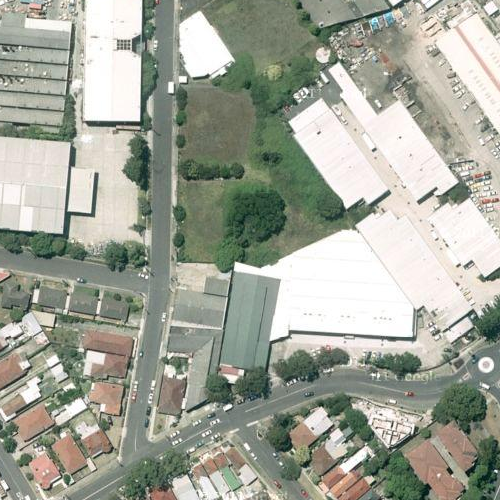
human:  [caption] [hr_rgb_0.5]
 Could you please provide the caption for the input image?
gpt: Some roads with plants on the roadside pass through the industrial area .

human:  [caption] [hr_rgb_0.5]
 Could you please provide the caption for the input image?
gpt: An industrial area with some white buildings densely arranged while a lawn beside .

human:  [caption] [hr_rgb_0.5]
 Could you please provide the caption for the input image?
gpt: There are some road with green plants on the roadside pass through the industrial area .

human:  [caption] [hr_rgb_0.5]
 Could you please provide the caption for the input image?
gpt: An industrial area with some white buildings densely arranged while a lawn beside .

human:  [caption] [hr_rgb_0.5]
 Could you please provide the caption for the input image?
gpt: An industrial area with some white buildings while a lawn beside .